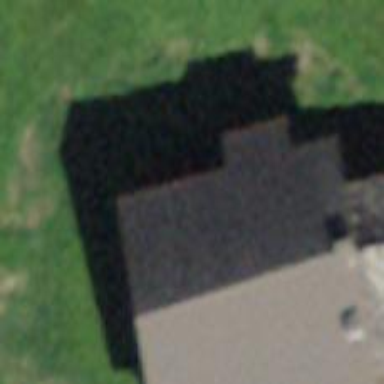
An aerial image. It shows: Simple house.